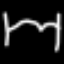
Label: bed